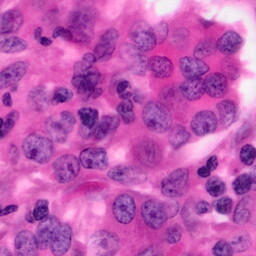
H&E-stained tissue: Pancreatic